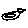
Label: bird